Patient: sex F, age 33
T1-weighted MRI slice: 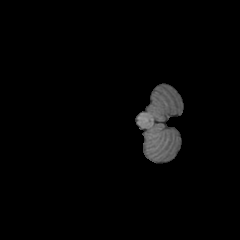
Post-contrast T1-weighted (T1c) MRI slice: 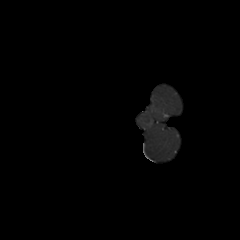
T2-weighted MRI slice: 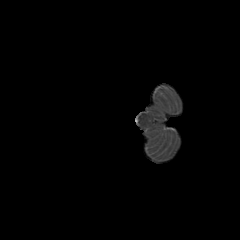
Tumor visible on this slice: no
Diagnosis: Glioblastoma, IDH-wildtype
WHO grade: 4